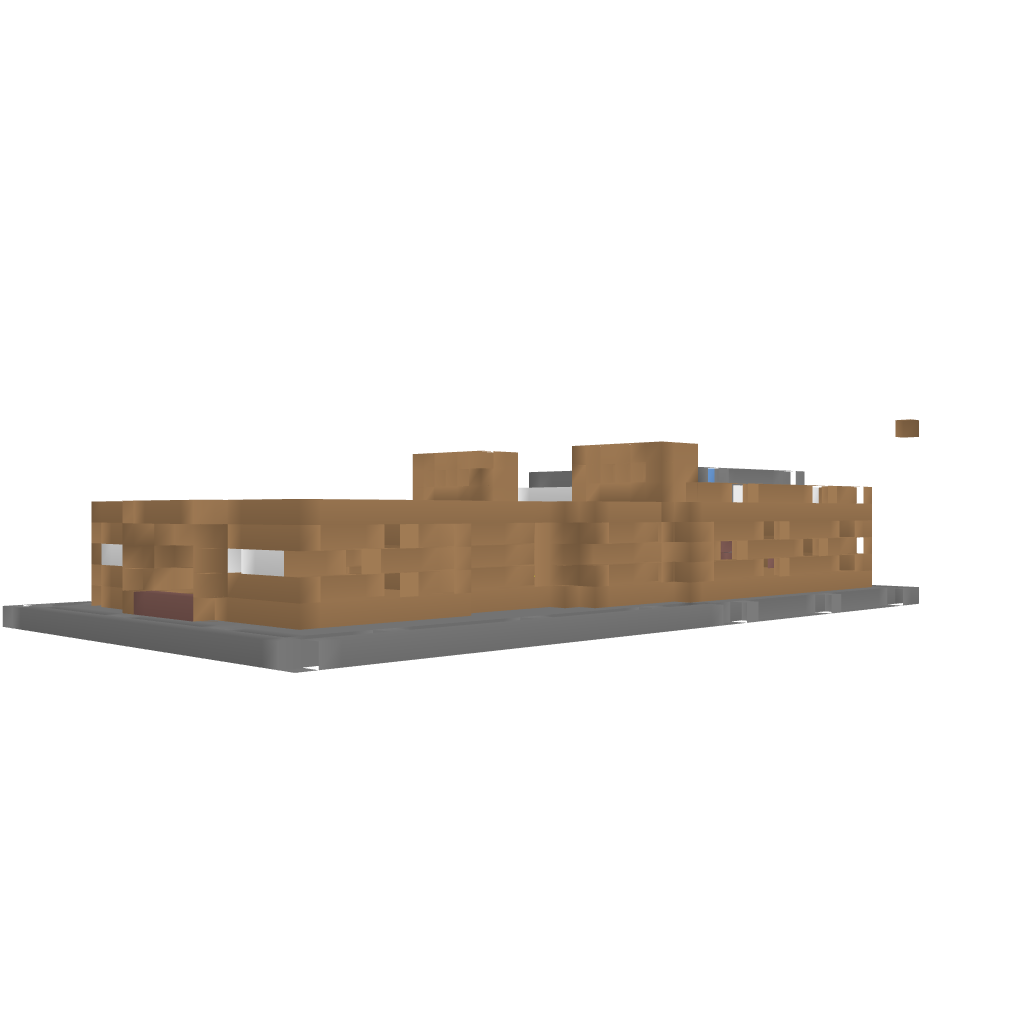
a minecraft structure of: Mini Mansion bad low quality